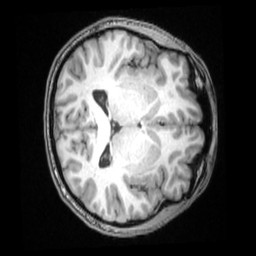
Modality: T1w
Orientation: axial
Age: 23
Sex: male
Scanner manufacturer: siemens
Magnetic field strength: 3 T
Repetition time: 2 s
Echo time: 0.00339 s